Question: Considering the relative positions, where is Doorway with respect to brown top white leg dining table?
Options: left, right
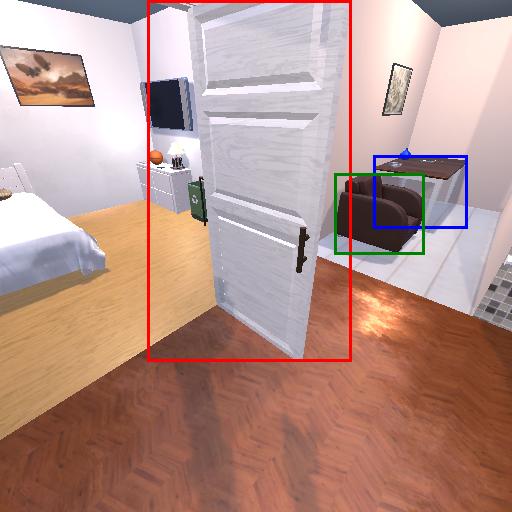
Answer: left